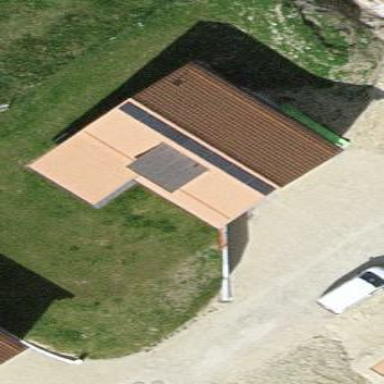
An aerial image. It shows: Simple and straightforward house.